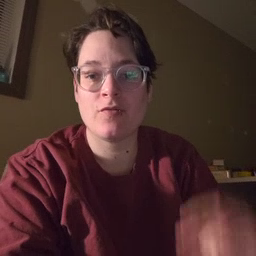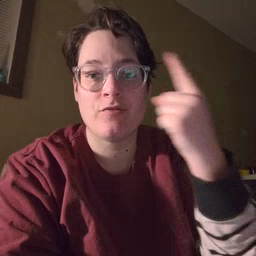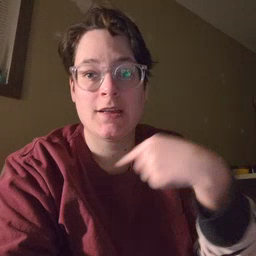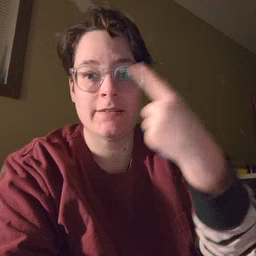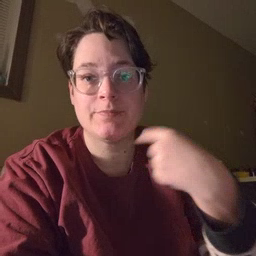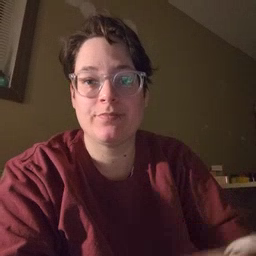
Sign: face